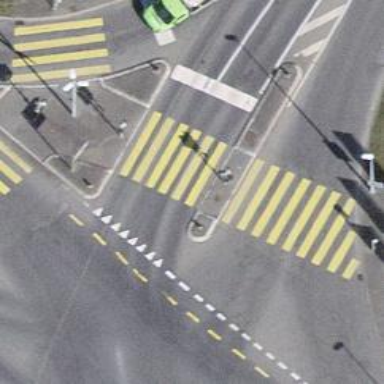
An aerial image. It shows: Footway that serves as traffic island.